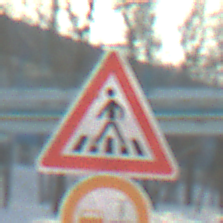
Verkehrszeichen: FussgaengerueberwegRechts
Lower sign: VerbotUeberholenEinspurigeFahrzeuge
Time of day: MorningAfternoon
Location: Outdoor (Suburban)
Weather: PartlyCloudy
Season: NotSpecified
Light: Natural